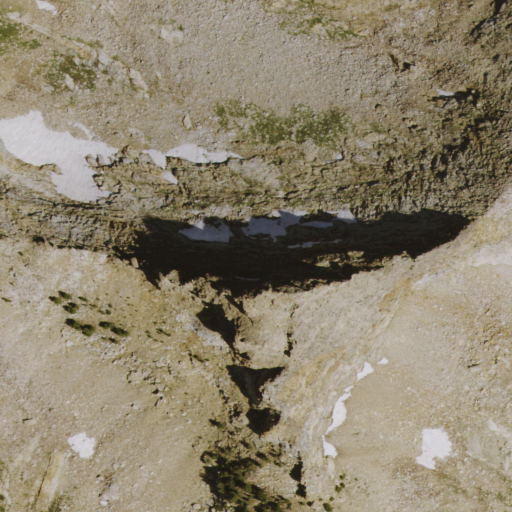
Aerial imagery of mountain in Nevada named Snow Lake Peak containing grassland, shrub, open water, and barren land